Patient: sex F, age 28
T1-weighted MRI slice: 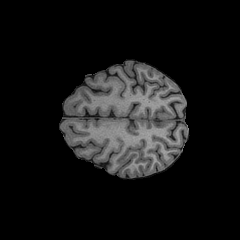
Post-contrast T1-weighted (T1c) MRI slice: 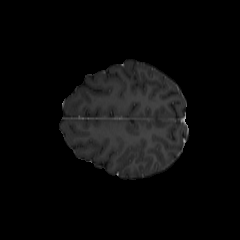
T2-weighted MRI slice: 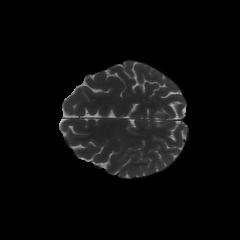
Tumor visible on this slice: no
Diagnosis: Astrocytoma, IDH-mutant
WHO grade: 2